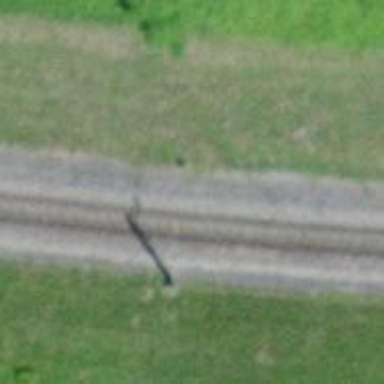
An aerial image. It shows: Narrow-gauge railway track with one electrified contact line.